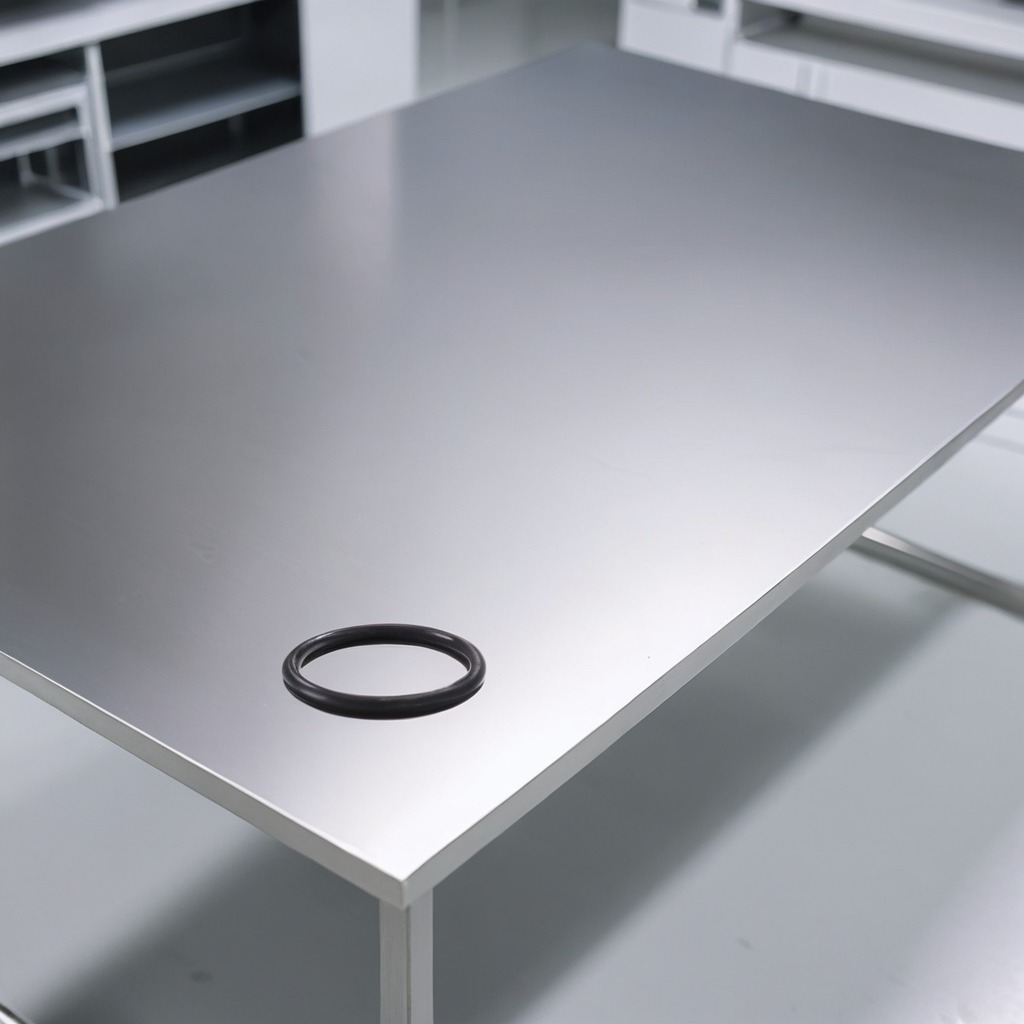
A rubber O-ring is lying on a stainless steel table in a high-end prototyping lab.